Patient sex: F
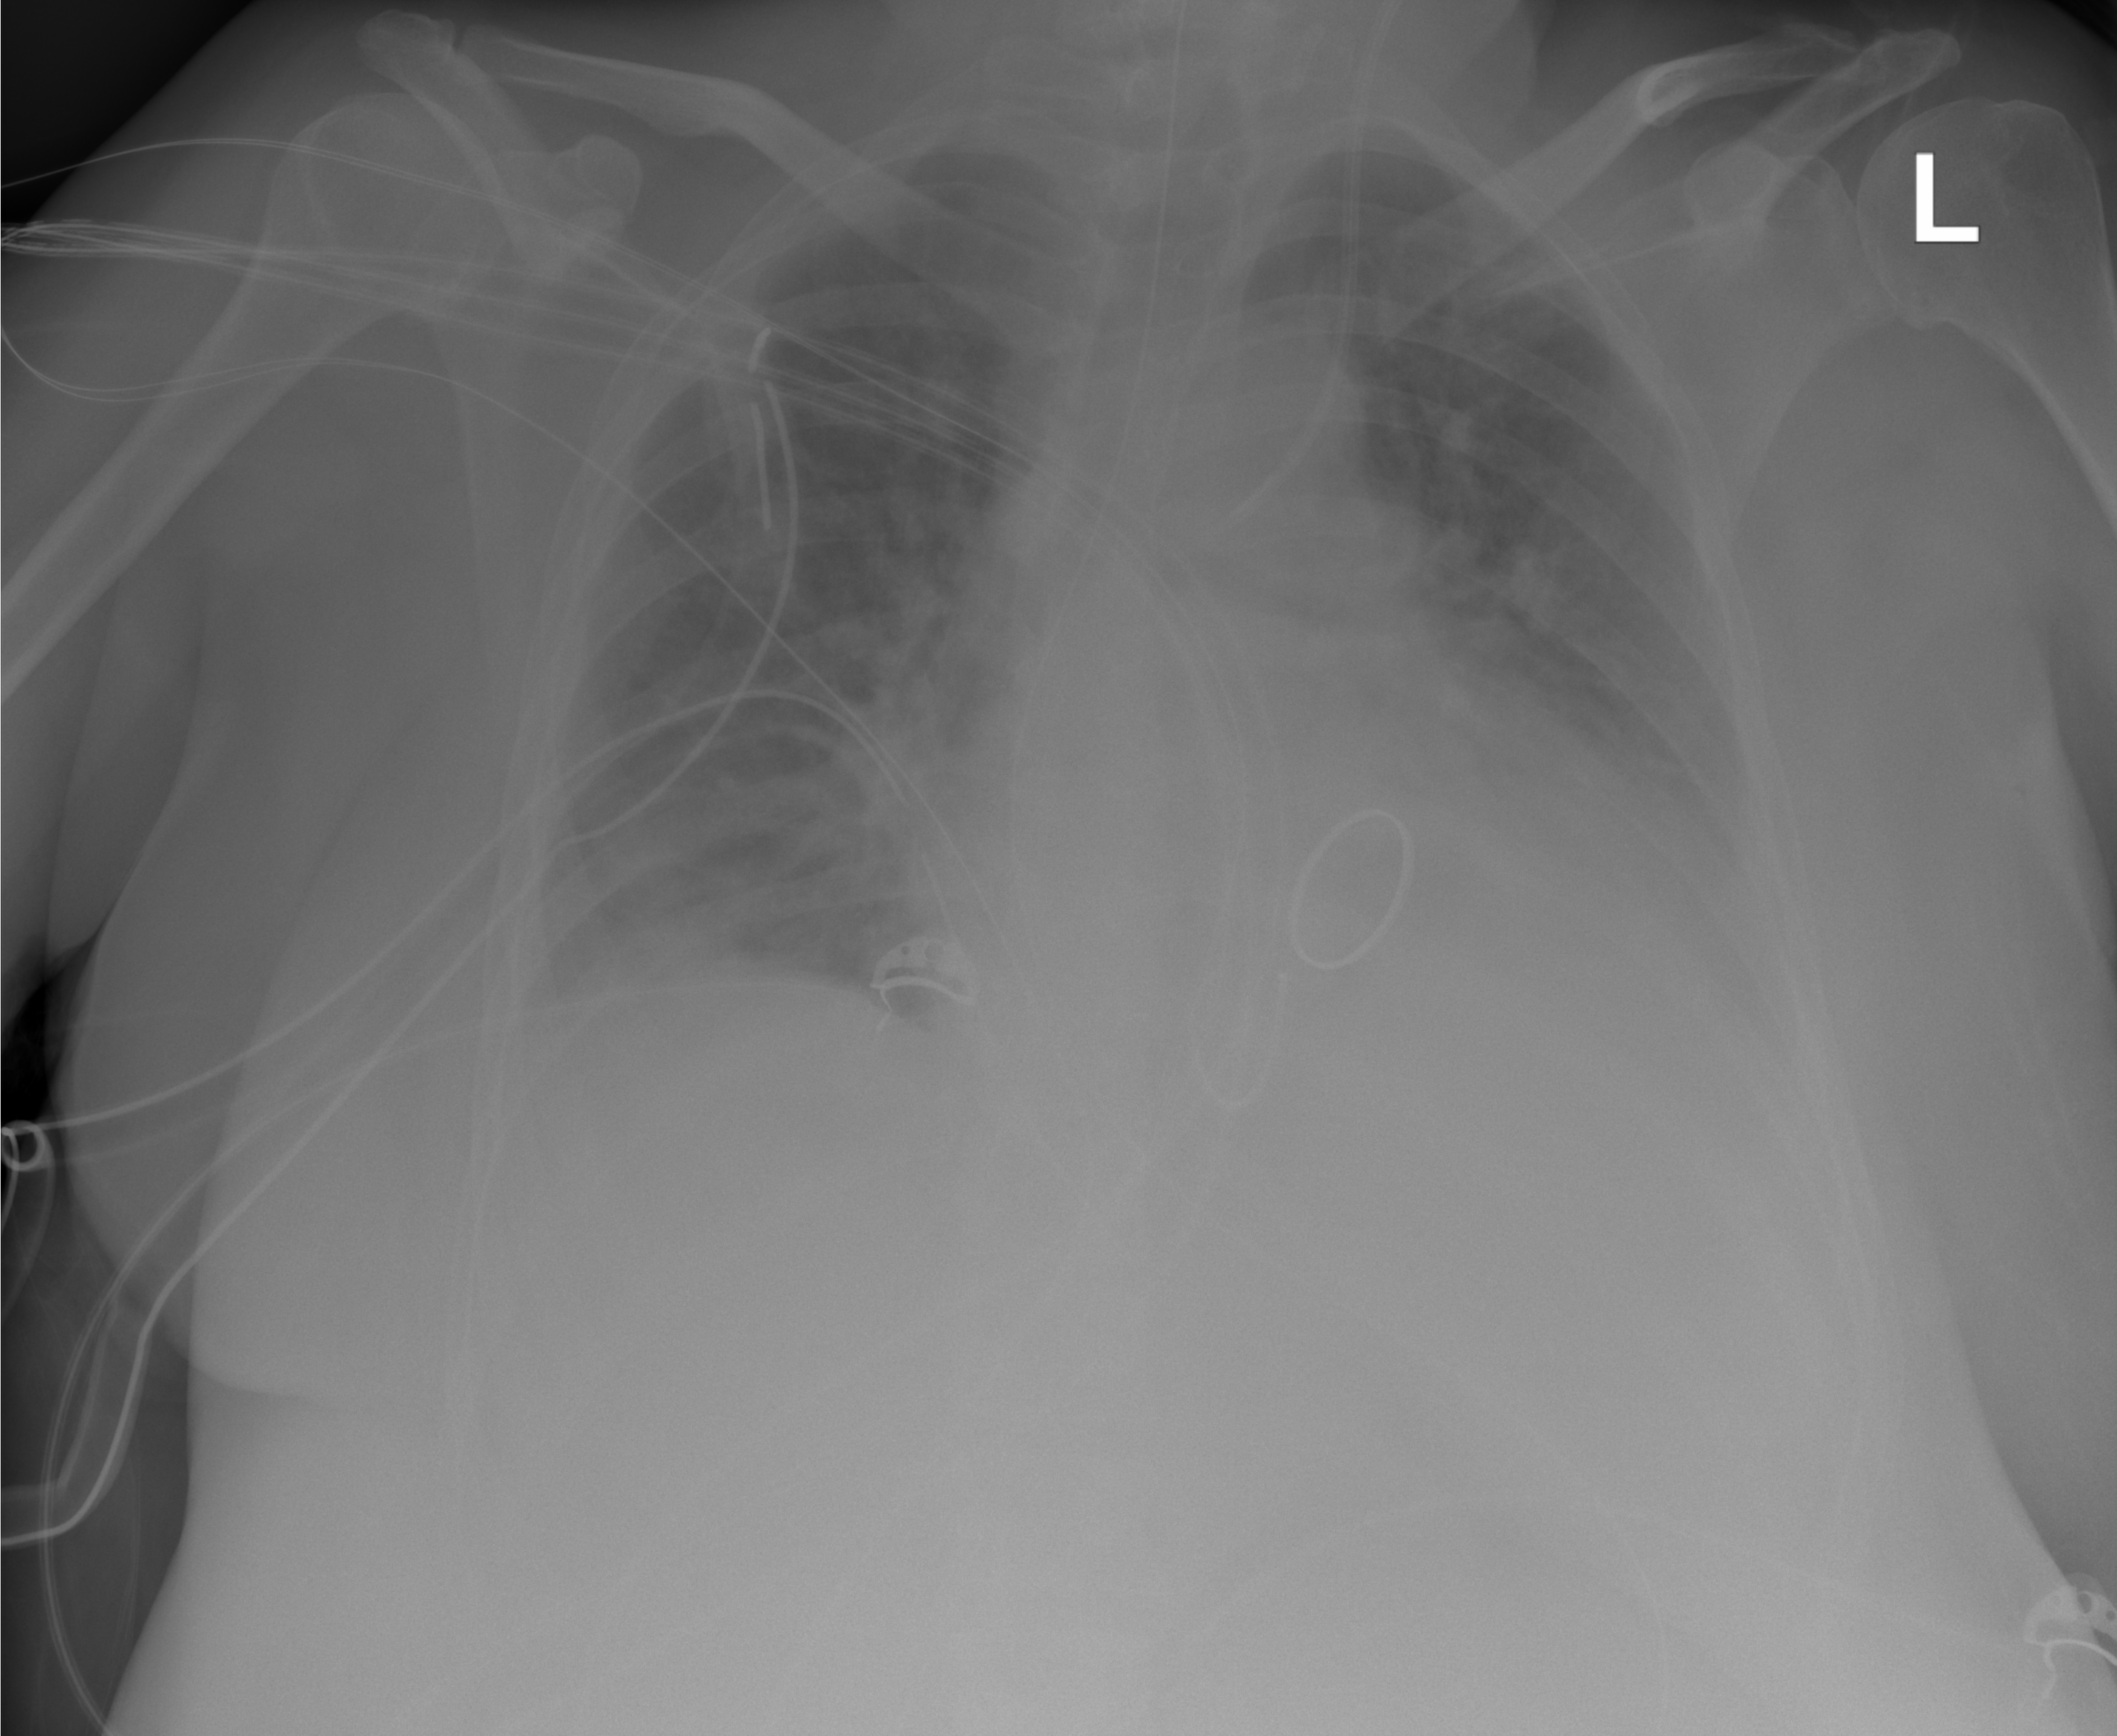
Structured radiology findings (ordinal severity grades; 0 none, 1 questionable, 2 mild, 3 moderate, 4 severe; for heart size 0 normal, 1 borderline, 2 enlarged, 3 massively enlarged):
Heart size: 2
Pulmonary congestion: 2
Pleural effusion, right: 2
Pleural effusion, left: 2
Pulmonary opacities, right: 2
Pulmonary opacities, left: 2
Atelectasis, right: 2
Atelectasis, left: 2